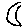
Label: moon